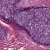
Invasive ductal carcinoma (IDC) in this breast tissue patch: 0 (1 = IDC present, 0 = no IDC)